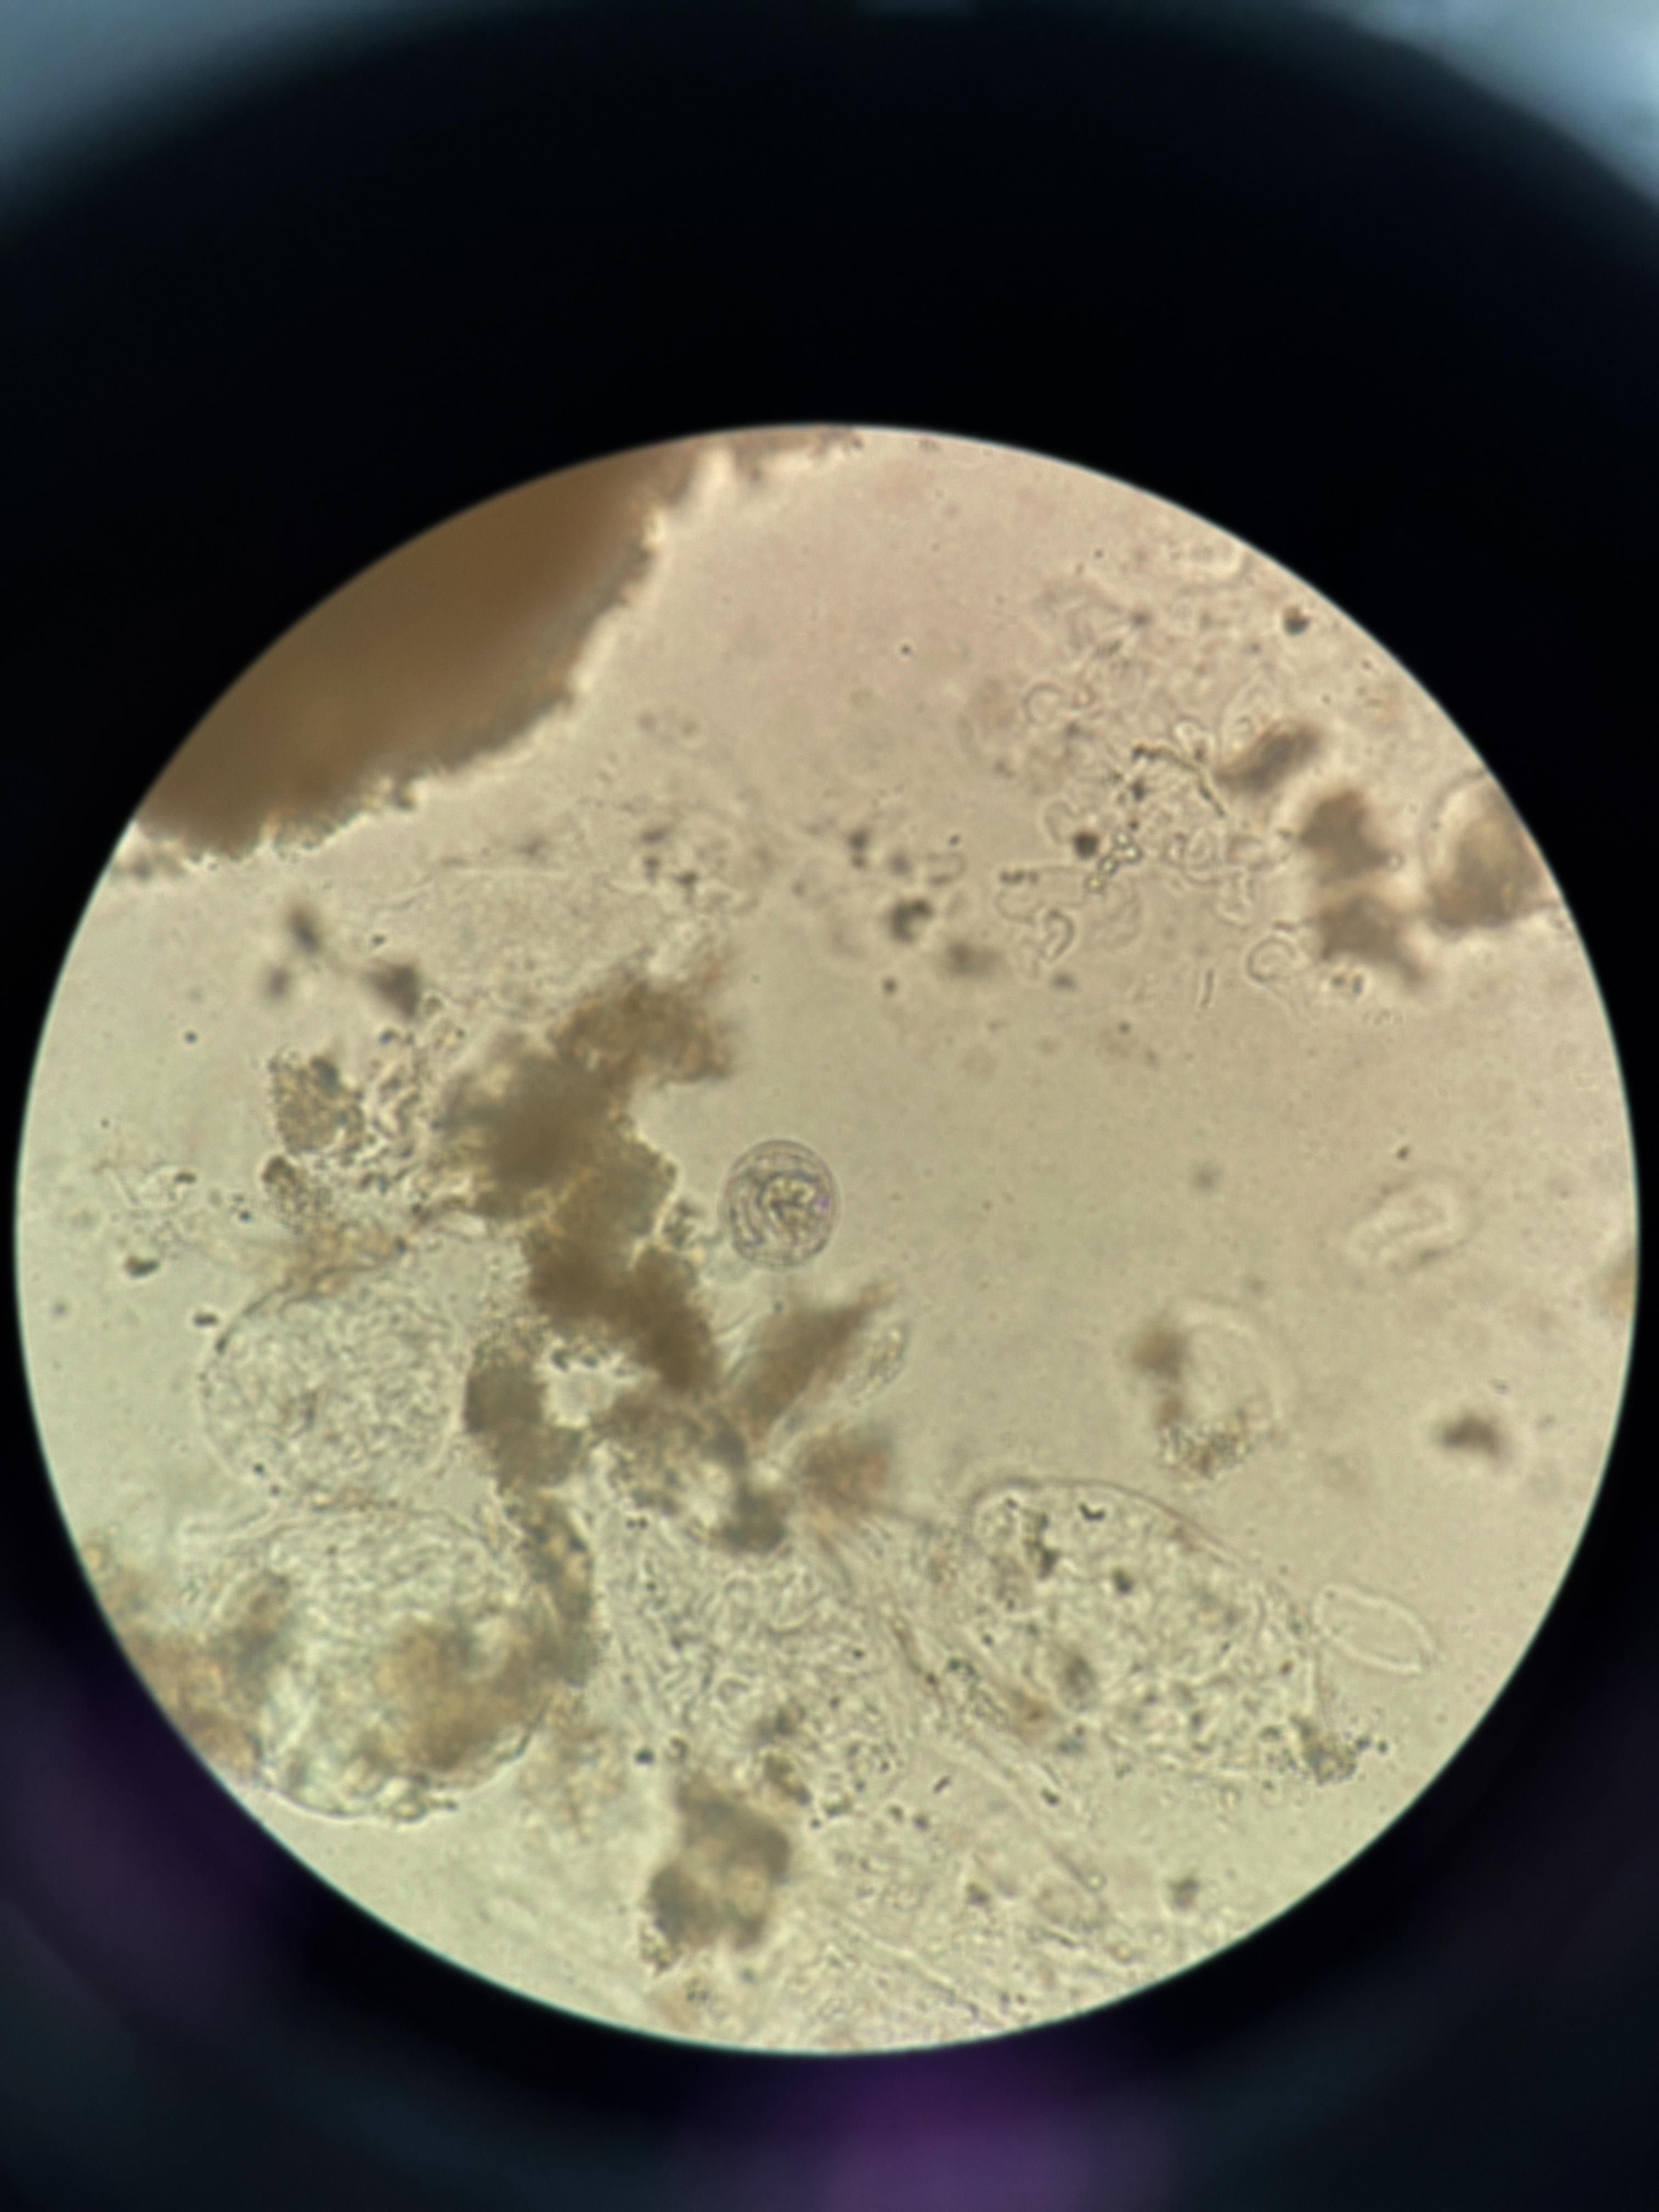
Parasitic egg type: Hymenolepis nana